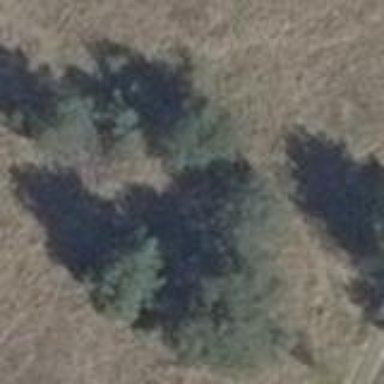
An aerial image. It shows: Patch of scrub vegetation.